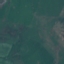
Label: Pasture